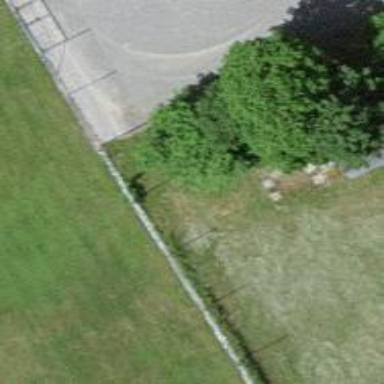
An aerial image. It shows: Chain link fence.